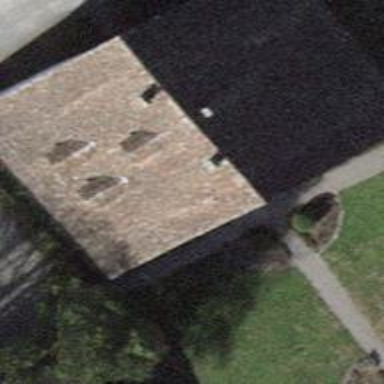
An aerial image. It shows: House with gabled roof. The roof extends across the building.